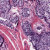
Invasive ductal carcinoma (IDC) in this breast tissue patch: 0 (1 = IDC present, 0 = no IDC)